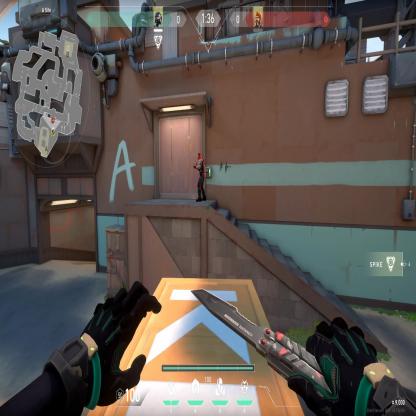
Label: enemy